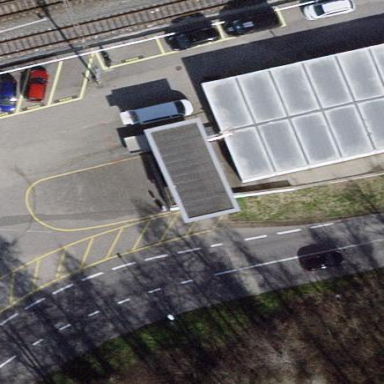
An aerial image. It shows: View of roof of building.